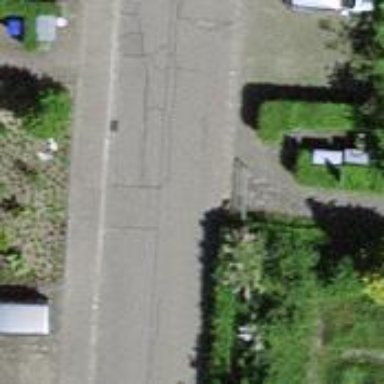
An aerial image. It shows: Residential road with asphalt surface.